Field crop: maize
Growth stage: 1
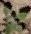
Species: chenopodium